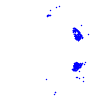
Particle: electron